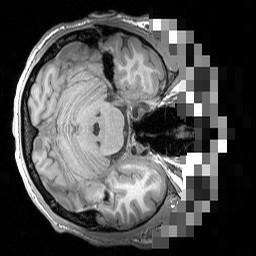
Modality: T1w
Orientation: axial
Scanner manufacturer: siemens
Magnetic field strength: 3 T
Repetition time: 1.5 s
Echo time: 0.00291 s